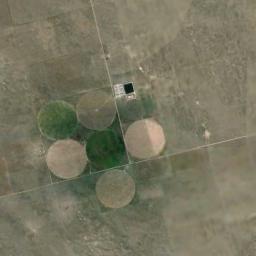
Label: circular_farmland